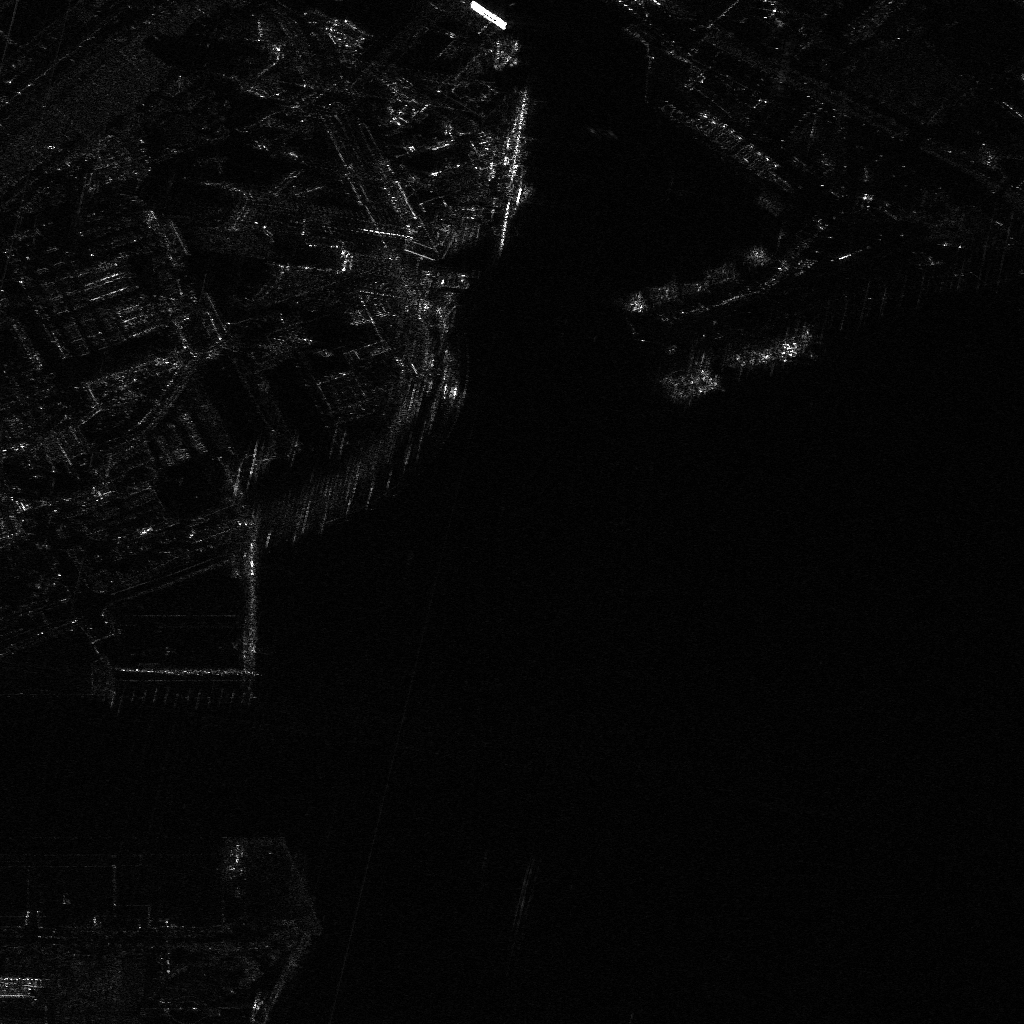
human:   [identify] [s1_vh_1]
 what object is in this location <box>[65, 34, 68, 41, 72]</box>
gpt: <ref>1 large lawenforce at the center</ref>

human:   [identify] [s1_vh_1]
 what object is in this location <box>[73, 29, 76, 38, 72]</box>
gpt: <ref>1 large lawenforce at the right</ref>